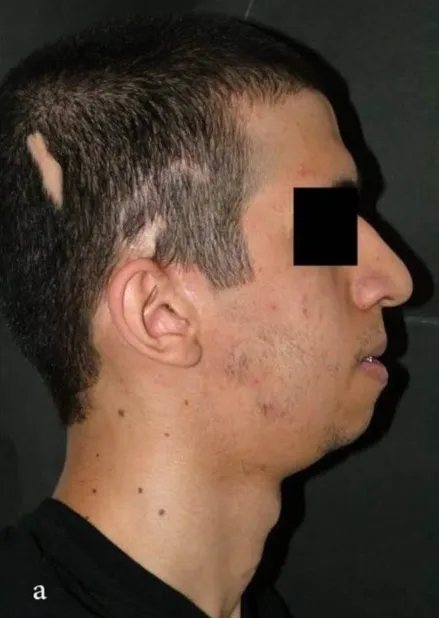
Final result of the treatment. (a) Right lateral view.
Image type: medical_photograph (oral_photograph)